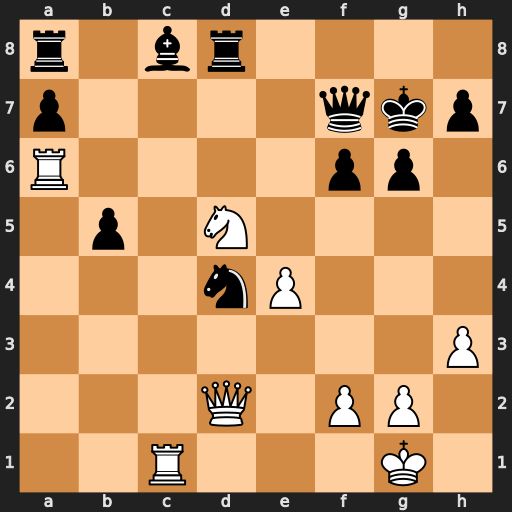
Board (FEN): r1br4/p4qkp/R4pp1/1p1N4/3nP3/7P/3Q1PP1/2R3K1
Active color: w
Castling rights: -
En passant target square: -
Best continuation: Rxf6 Qxf6 Rc7+